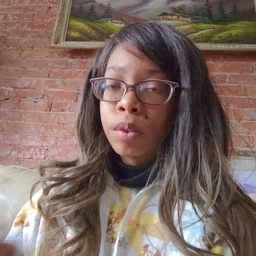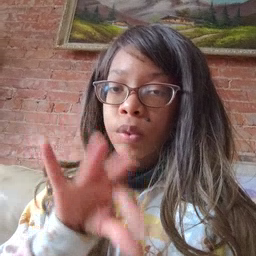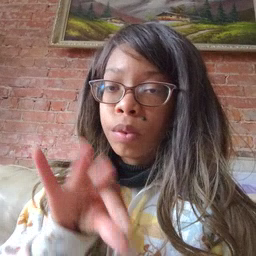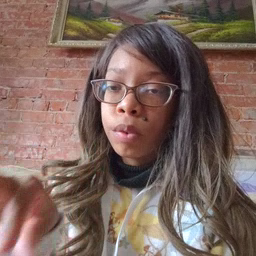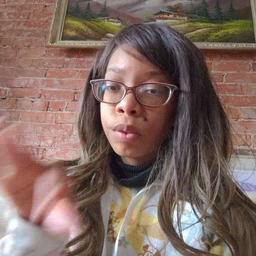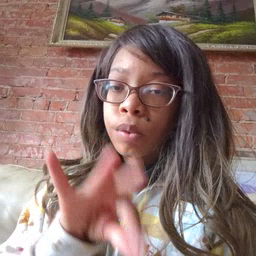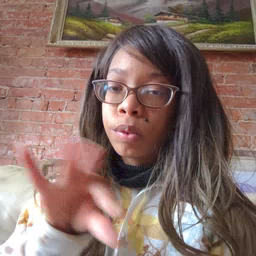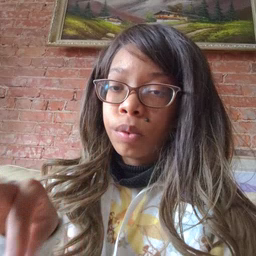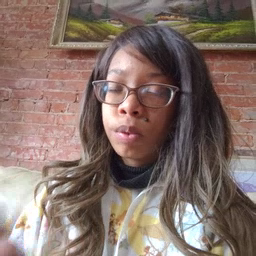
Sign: frenchfries